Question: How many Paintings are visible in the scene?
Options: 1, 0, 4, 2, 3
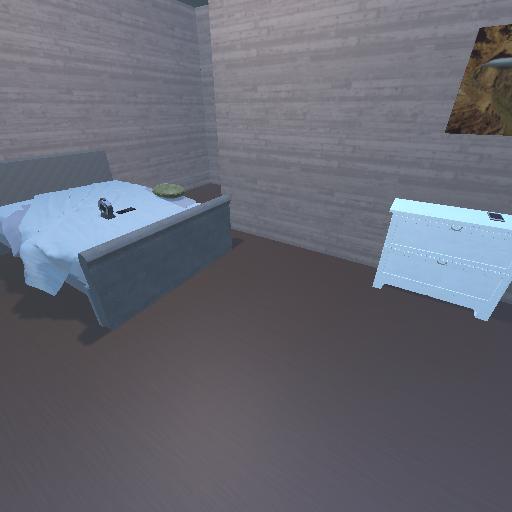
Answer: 1